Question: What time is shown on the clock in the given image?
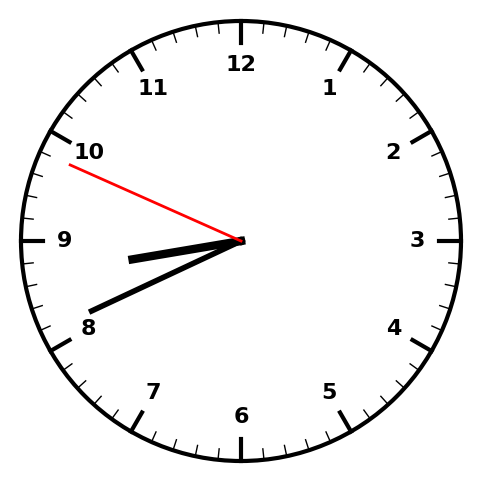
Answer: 08:40:49